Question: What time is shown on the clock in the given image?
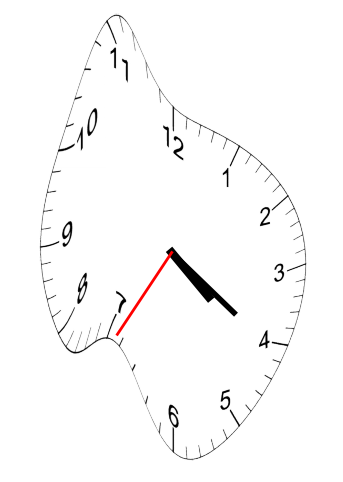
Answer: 04:20:35